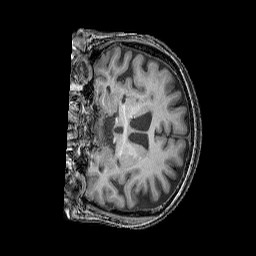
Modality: T1w
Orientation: coronal
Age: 68
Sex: female
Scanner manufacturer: siemens
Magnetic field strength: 3 T
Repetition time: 2.25 s
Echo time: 0.00411 s